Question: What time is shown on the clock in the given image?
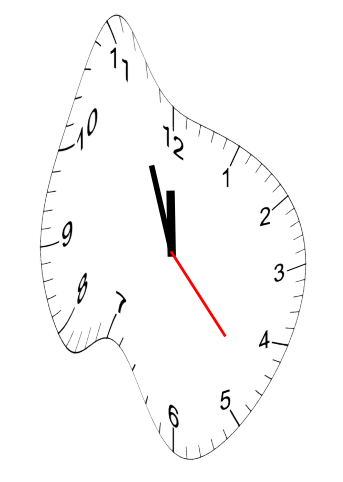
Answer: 11:56:23